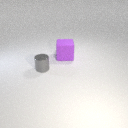
large purple rubber cube behind small gray metal cylinder